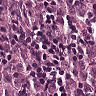
Metastatic tissue present: yes